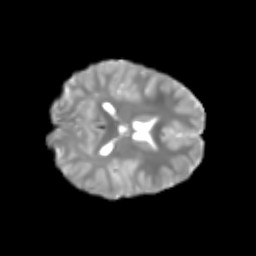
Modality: T2w
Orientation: axial
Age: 6
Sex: male
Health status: healthy